Interaction volume radius: 5 \u00c5
Interaction volume height: 25 \u00c5
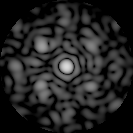
Disorder parameter: 0.6166